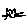
Label: cat